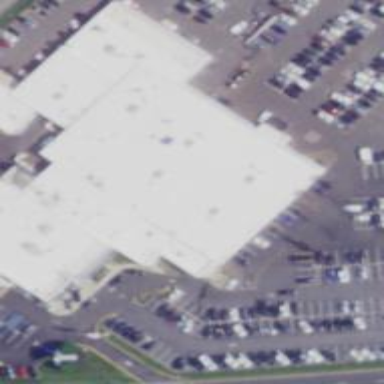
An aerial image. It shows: Building that houses car shop.